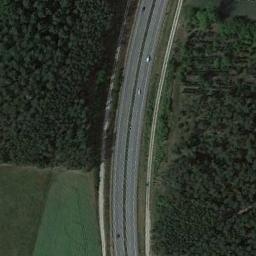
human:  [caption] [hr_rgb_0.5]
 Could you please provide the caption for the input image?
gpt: There are several cars on the highway .

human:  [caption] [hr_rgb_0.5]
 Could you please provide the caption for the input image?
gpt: There are large green forests around the freeway and there are many cars on the freeway .

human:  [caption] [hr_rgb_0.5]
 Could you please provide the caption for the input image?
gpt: The freeway goes through the forest and the farmland .

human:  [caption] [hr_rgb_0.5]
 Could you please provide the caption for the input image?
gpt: A freeway with a small bend goes through the forest with many dark green trees and the farmland beside .

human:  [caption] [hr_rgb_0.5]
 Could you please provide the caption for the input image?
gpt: There are many green trees beside the freeway .